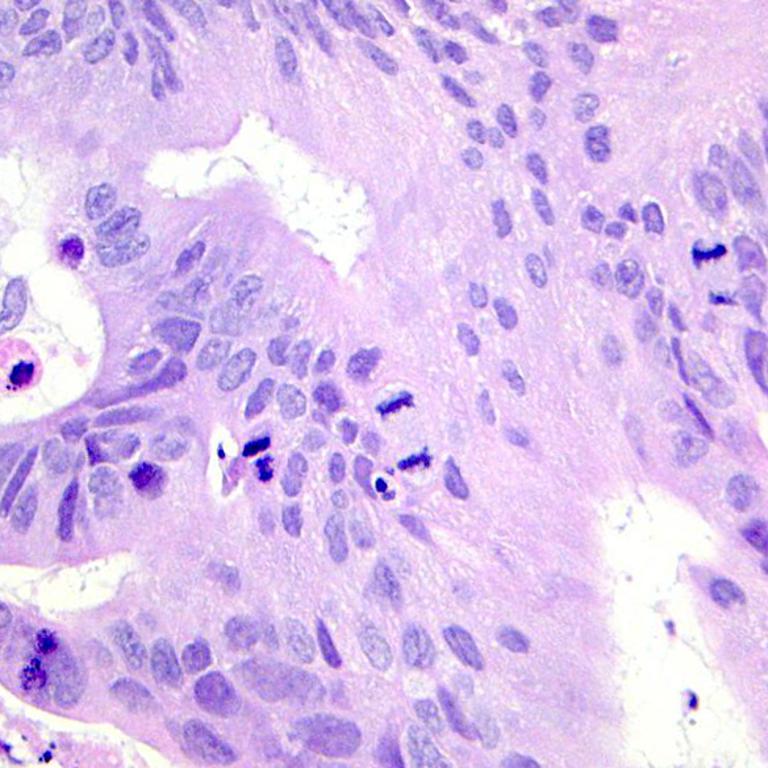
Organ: colon
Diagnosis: adenocarcinomas